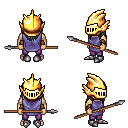
a pixel art fantasy rpg character, male body template, human, tanned skin, chain tabard jacket, magenta pants, gray long hairstyle, gold helm, cloth bracers, metal boots, spear, four views (front, back, left, right), 2x2 character sprite sheet, small pixel art, hard edges, no anti-aliasing